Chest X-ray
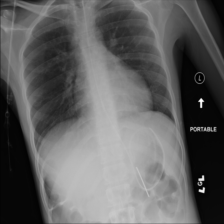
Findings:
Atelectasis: negative
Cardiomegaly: negative
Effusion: negative
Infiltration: negative
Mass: negative
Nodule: negative
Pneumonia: negative
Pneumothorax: negative
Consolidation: negative
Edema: negative
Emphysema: negative
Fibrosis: negative
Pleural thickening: negative
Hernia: negative